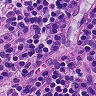
Metastatic tissue present: no